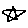
Label: star